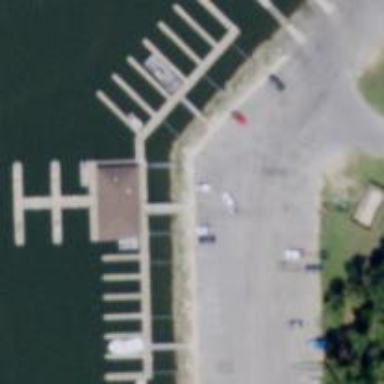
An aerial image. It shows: Man-made pier.